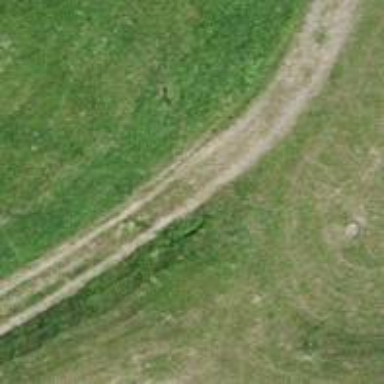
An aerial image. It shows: Unpaved track with grade3 track type.